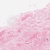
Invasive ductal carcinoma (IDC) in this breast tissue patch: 0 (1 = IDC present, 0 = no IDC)